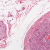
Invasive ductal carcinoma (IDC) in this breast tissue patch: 0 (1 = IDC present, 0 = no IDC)